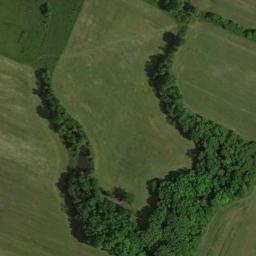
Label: meadow